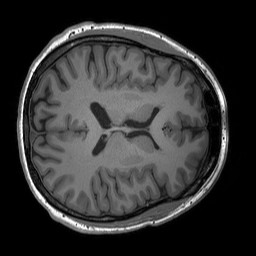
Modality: T1w
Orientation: axial